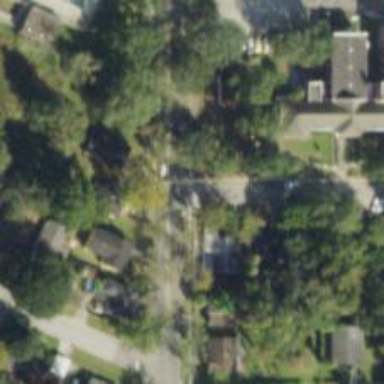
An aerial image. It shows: Residential road.